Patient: sex F, age 33
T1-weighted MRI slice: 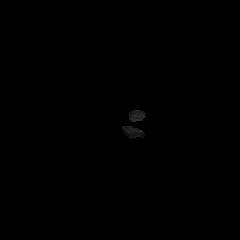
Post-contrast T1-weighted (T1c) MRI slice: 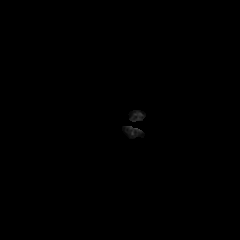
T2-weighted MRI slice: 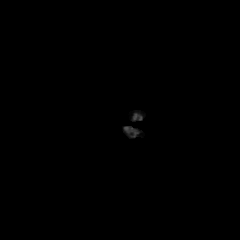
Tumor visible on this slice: no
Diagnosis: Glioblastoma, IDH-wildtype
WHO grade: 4